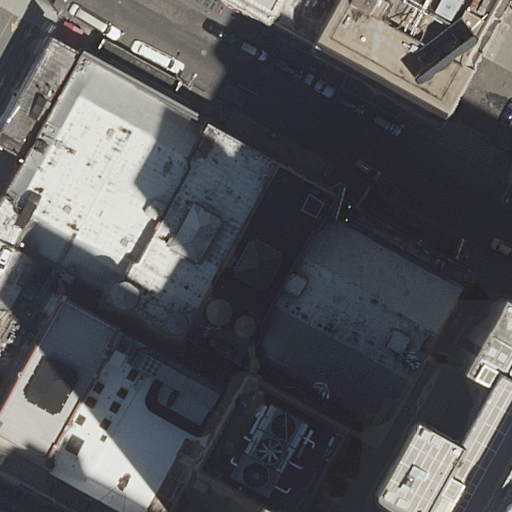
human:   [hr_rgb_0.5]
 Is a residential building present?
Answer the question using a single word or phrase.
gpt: yes

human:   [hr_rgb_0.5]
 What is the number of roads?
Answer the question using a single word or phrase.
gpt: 4

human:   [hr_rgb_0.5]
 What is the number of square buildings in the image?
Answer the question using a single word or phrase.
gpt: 0

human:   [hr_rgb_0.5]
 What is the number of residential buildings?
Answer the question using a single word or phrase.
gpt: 6

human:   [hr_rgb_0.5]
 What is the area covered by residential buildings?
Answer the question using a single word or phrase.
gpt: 10691m2

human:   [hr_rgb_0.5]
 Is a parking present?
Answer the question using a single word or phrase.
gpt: yes

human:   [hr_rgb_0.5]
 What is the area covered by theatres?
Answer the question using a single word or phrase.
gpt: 1876m2

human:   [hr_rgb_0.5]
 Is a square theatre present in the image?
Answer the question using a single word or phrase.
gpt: no

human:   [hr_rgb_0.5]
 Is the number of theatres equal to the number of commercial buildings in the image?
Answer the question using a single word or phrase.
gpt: no

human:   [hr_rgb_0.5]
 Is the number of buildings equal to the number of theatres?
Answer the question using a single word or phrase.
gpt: no

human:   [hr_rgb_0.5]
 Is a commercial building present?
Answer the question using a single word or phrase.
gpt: no

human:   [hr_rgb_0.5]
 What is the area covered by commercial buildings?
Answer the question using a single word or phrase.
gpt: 0m2

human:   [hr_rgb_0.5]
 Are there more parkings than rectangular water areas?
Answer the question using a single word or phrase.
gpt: yes

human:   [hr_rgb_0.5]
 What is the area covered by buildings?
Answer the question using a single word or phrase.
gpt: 12568m2

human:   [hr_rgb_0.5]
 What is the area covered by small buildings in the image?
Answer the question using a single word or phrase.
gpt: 154m2

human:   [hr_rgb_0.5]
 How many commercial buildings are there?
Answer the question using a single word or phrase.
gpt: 0

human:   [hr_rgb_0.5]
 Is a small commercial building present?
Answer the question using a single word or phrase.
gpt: no

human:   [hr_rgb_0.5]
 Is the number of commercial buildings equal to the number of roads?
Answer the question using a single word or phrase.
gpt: no

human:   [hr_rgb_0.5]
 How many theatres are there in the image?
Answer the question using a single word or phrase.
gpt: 2

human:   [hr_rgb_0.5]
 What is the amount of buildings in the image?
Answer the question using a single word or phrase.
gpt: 8

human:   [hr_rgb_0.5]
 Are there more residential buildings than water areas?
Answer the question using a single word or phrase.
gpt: yes

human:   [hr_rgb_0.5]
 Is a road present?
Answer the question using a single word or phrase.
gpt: yes

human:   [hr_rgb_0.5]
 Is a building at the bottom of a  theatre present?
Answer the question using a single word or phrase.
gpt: yes

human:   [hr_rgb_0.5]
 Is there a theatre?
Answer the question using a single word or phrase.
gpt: yes

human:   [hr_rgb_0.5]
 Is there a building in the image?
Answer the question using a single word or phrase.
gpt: yes

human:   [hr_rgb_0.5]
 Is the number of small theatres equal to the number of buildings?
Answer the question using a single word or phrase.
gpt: no

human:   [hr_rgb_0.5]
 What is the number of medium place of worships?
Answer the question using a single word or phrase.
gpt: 0

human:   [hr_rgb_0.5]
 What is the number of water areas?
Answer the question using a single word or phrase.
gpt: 0

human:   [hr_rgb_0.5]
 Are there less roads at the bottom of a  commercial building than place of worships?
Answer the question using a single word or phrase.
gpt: yes

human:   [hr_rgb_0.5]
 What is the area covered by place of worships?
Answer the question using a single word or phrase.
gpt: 596m2

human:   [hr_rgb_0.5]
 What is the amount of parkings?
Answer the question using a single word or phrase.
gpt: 2

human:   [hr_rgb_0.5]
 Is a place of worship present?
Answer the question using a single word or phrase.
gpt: yes

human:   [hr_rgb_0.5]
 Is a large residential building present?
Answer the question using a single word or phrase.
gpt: yes

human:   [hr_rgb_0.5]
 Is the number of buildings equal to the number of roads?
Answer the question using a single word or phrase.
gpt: no

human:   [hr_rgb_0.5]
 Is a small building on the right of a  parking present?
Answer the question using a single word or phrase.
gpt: yes

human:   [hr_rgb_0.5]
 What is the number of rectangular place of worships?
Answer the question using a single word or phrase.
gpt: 1

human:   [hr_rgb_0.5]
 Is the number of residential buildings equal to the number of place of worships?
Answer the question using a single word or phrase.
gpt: no

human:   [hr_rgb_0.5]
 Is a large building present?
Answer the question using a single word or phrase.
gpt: yes

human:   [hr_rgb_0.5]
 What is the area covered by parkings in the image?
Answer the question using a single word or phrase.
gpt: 577m2

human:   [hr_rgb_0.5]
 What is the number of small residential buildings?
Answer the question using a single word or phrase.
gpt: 1

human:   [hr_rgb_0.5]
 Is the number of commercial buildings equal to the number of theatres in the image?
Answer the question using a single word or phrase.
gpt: no

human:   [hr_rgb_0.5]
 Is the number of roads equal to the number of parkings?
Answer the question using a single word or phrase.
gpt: no

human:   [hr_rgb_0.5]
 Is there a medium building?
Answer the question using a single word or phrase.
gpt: yes

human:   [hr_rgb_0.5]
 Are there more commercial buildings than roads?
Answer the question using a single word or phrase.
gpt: no

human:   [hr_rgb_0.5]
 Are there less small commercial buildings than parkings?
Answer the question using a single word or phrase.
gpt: yes

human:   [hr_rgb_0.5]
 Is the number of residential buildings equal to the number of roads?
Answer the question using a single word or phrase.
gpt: no

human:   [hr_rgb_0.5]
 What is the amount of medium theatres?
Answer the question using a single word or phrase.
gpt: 0

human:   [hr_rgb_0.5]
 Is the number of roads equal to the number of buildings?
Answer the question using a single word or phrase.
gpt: no

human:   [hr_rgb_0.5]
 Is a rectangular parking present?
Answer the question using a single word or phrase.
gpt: yes

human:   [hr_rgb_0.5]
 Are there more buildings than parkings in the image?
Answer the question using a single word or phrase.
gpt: yes

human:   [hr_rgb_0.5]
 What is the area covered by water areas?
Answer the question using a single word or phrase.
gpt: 0m2

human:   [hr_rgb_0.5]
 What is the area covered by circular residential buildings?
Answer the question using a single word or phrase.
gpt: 0m2

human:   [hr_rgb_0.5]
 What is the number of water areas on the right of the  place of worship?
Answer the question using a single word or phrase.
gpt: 0

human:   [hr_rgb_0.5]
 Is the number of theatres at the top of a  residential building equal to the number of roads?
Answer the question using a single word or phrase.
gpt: no

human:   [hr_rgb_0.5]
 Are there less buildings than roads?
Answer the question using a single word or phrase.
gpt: no

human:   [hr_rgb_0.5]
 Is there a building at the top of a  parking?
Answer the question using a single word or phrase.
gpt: yes

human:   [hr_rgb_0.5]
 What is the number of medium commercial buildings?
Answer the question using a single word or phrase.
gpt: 0

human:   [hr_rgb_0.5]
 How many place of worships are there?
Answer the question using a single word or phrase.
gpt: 1

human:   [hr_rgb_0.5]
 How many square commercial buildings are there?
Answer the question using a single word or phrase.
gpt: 0

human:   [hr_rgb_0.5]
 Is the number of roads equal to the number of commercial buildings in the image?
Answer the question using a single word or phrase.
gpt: no

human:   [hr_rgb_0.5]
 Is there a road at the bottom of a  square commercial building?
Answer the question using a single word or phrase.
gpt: no

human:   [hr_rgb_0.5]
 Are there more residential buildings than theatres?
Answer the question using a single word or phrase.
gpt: yes

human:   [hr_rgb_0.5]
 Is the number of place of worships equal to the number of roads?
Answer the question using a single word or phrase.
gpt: no

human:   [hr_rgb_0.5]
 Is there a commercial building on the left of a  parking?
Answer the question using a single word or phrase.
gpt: no